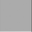
Piece: xx